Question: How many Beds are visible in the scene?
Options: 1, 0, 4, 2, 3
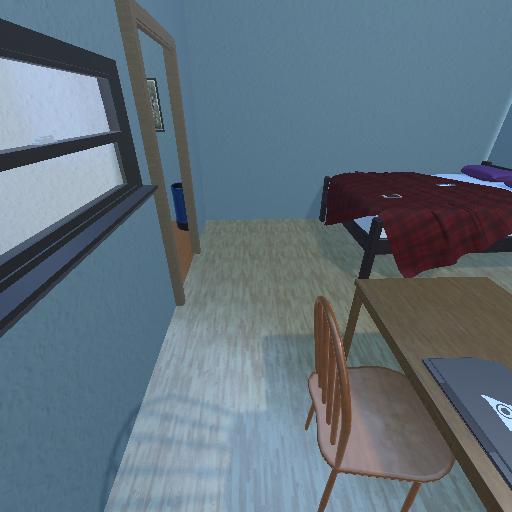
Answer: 1